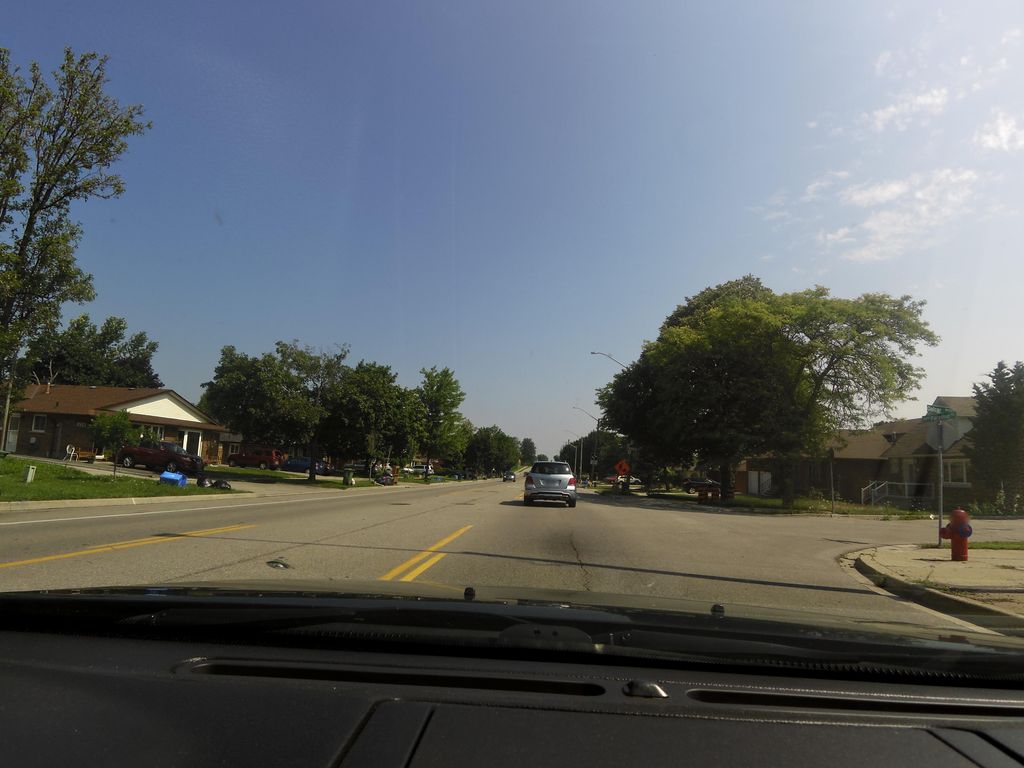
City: hamilton